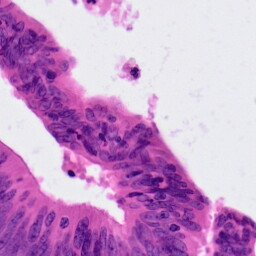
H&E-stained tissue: Colon